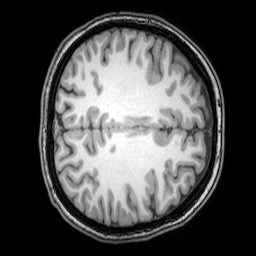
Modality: T1w
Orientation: axial
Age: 22
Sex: female
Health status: healthy
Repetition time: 0.081 s
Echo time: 0.037 s